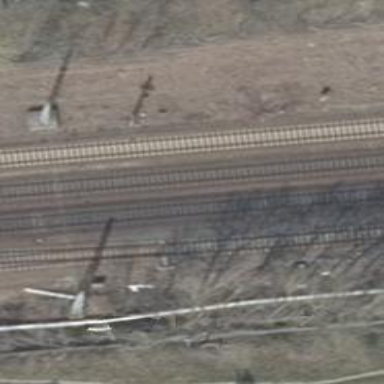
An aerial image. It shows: Railway signal.